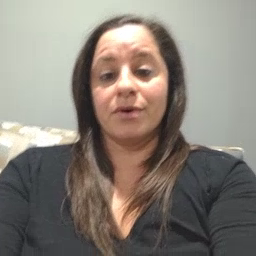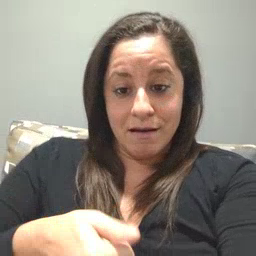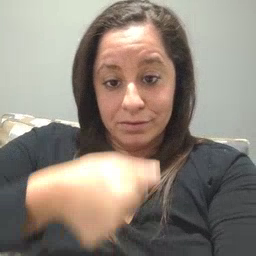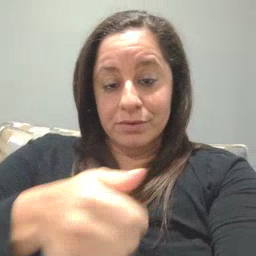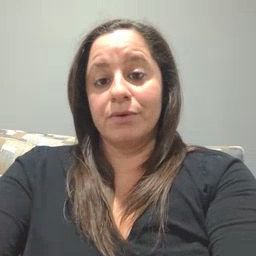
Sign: hide